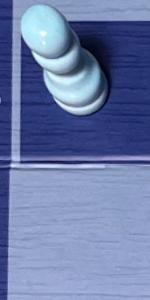
Label: Empty